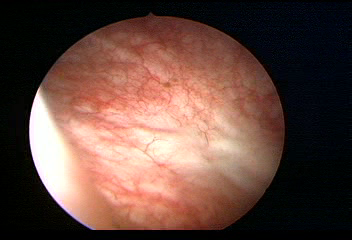
Modality: WLC
Class: Normal mucosa
Bladder cancer association: No